Question: I have a problem that my R.java package name is not the same as my main package name.
I tried to rename R.java package name but when i do it, eclipse auto generate another
package with the old R.java package name.
I tried to disable Build Automaticly for R.java but then i cant generate new R.java for my app.
I think that this missmatch in package name is causing me some crashes in my app.
Added srceen shot.

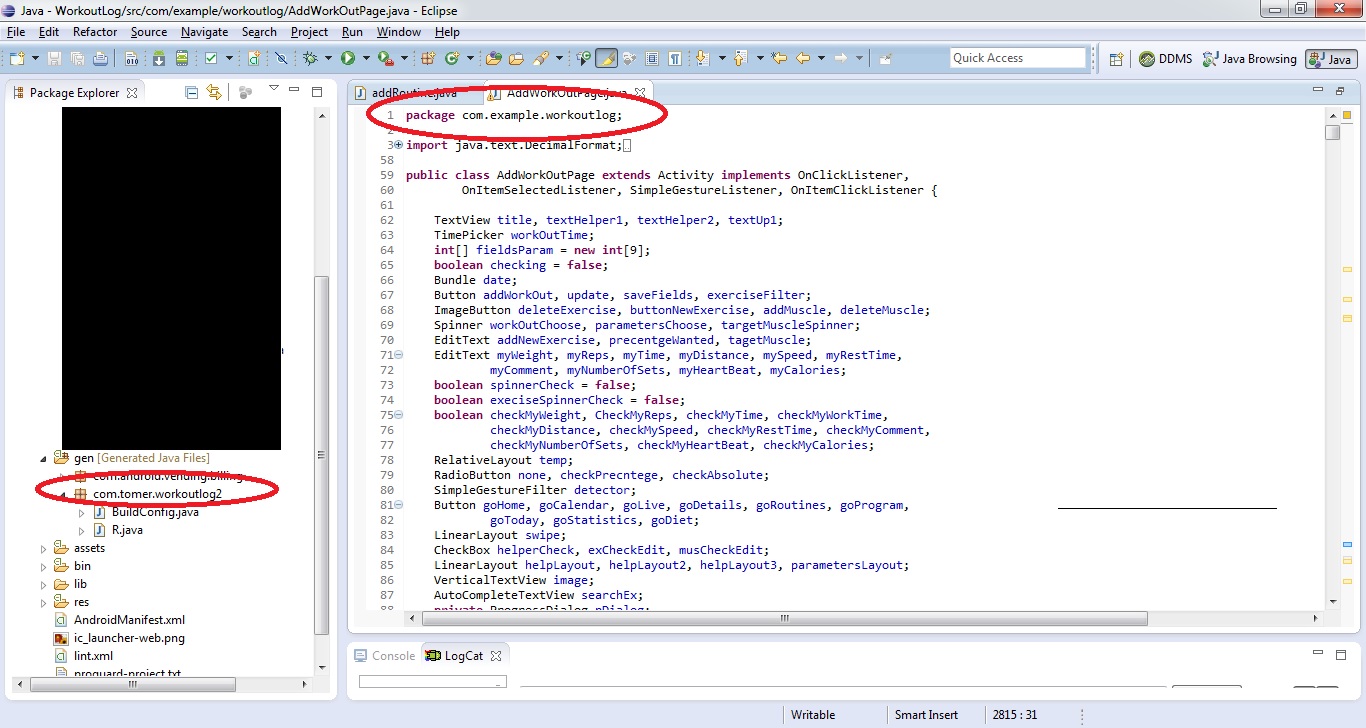
Answer: 'R.java''s package name is dependent on your <URL>. Change that to whatever you want and rebuild your project.